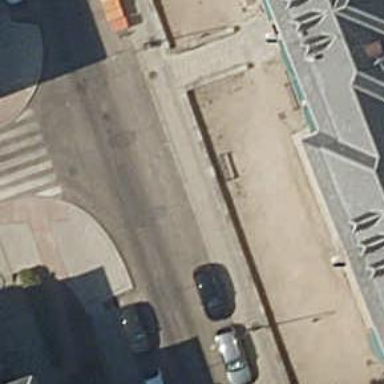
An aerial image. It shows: Uncontrolled road crossing with markings.